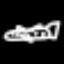
Label: airplane